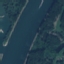
Land use / land cover: River